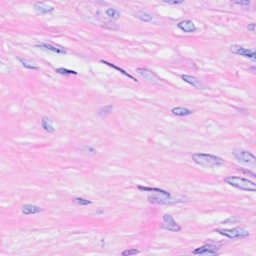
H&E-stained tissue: Breast